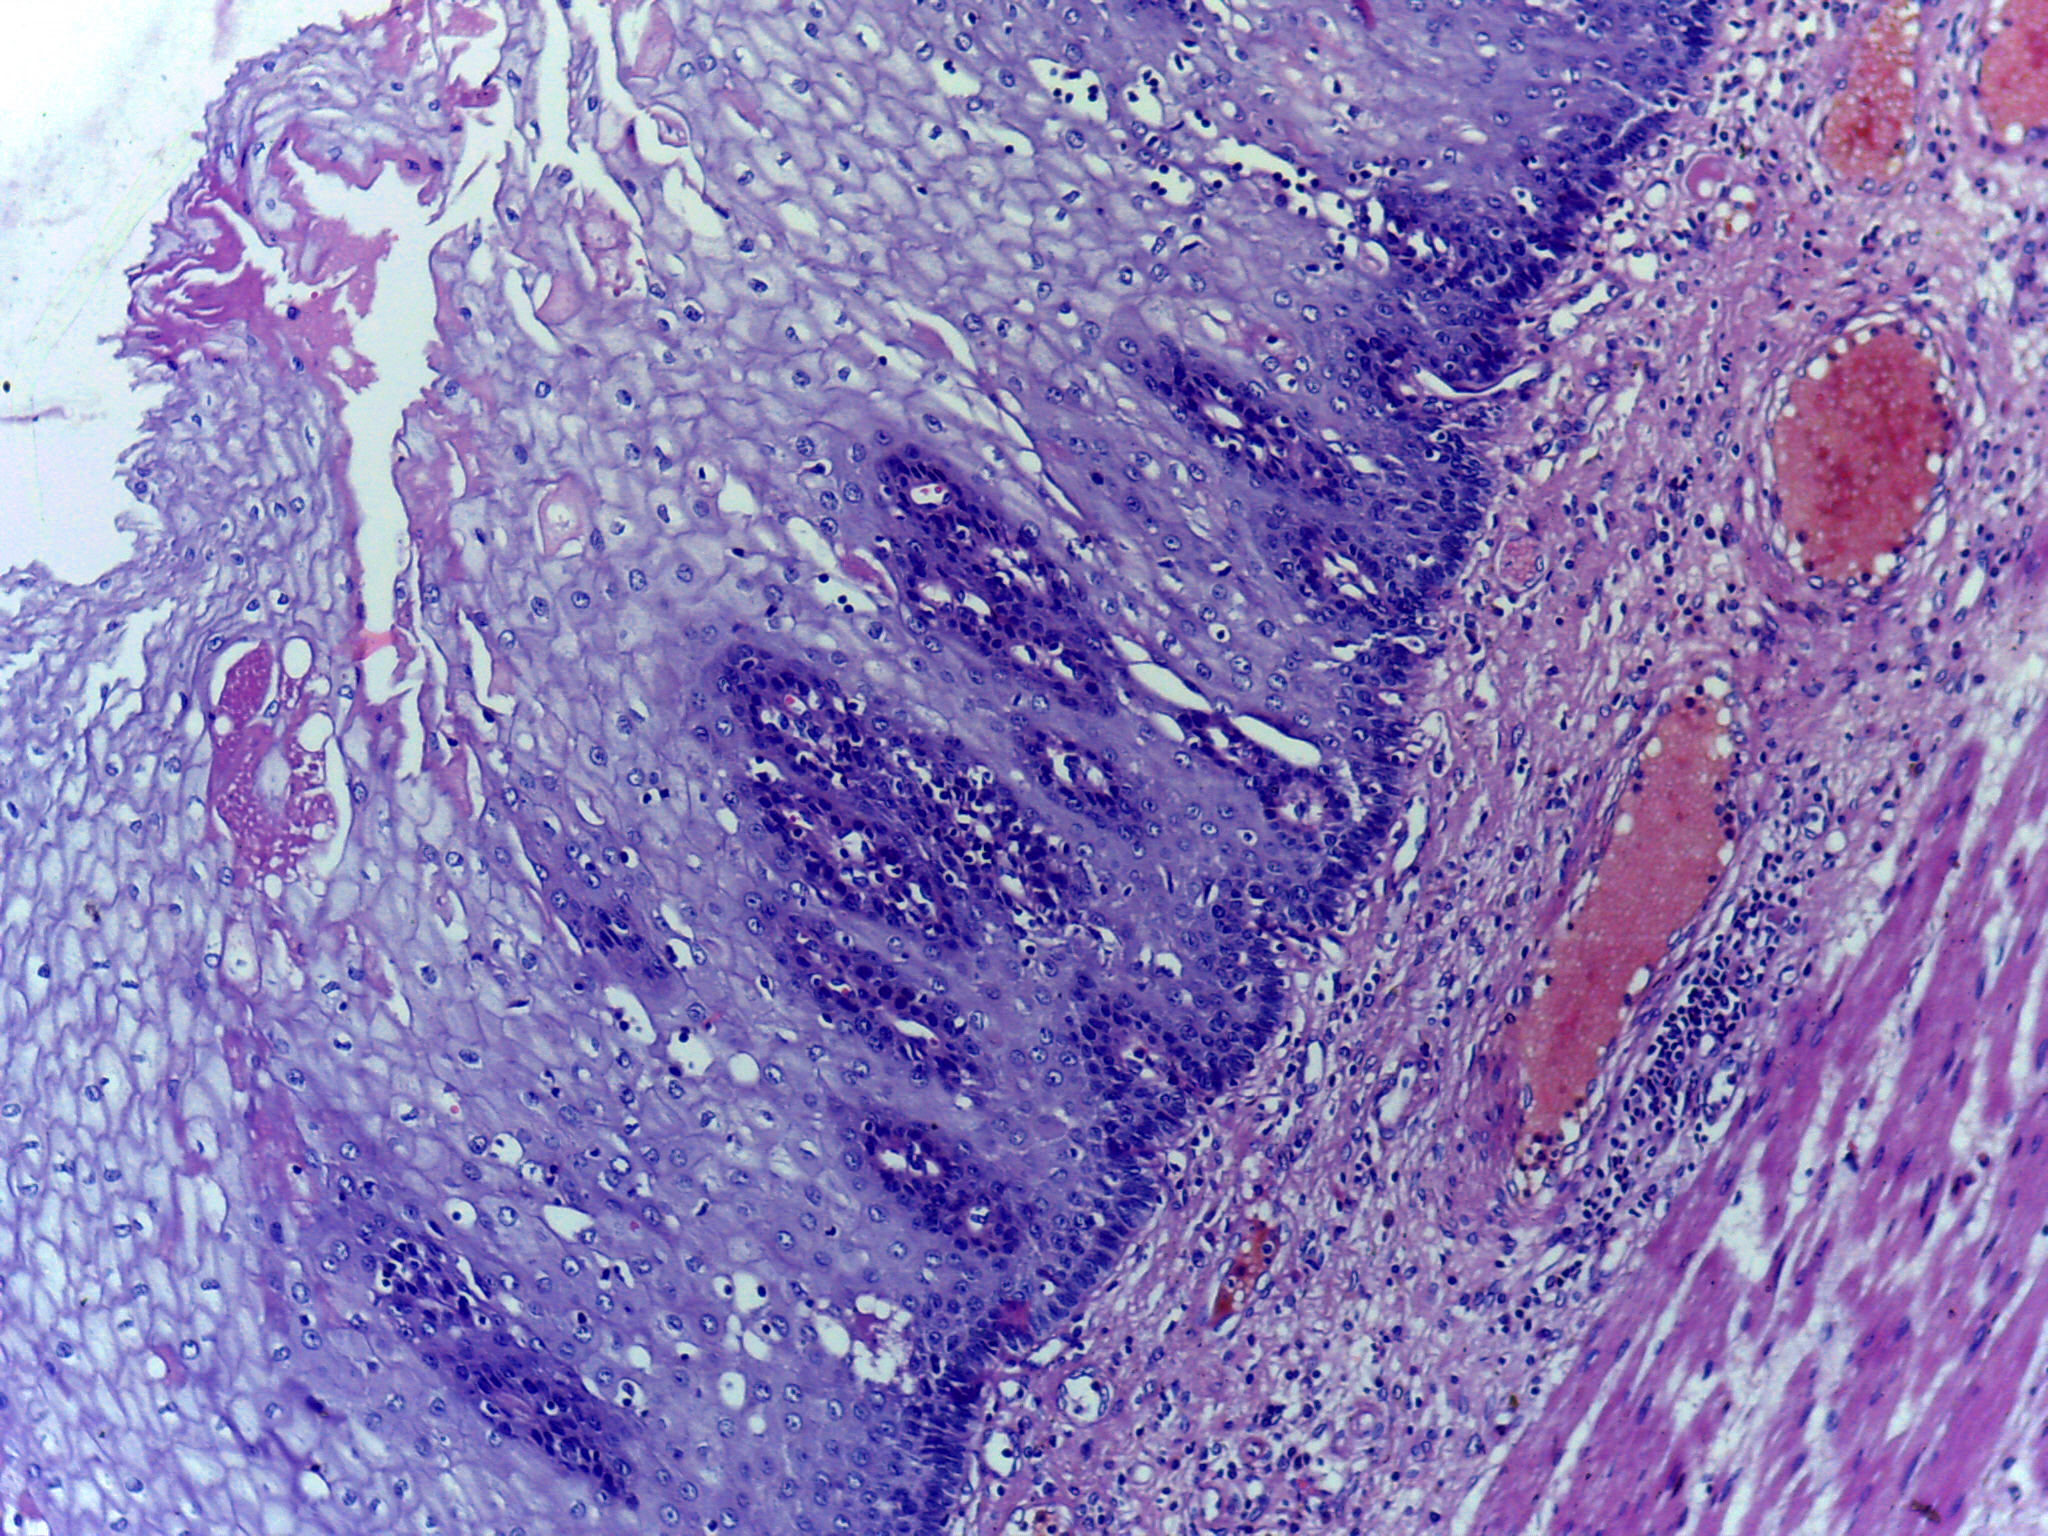
Diagnosis: Normal